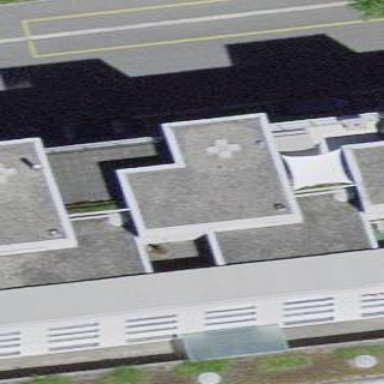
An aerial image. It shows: Building with flat roof.